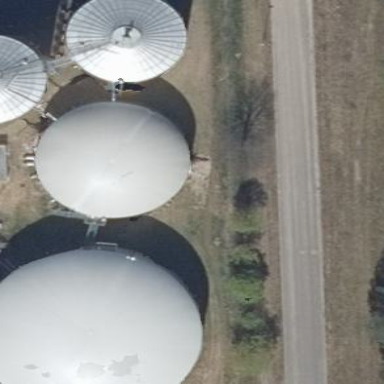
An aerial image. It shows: Building with storage tank.